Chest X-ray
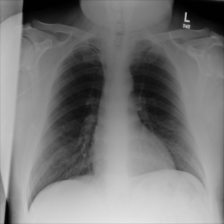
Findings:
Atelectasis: negative
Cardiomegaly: negative
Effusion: negative
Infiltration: negative
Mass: negative
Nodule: negative
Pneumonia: negative
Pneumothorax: negative
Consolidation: negative
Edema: negative
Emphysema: negative
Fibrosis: negative
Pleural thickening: negative
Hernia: negative